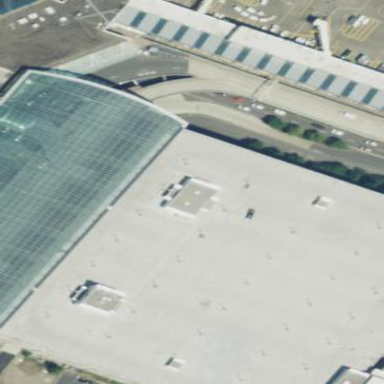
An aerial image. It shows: Multi-storey parking building with paved surface.